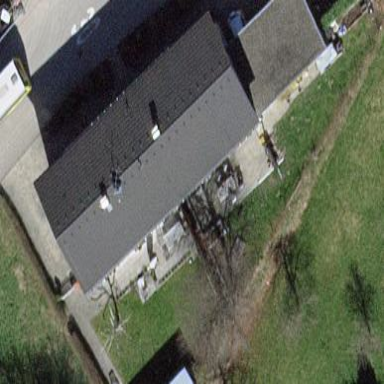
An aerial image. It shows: Terrace building.